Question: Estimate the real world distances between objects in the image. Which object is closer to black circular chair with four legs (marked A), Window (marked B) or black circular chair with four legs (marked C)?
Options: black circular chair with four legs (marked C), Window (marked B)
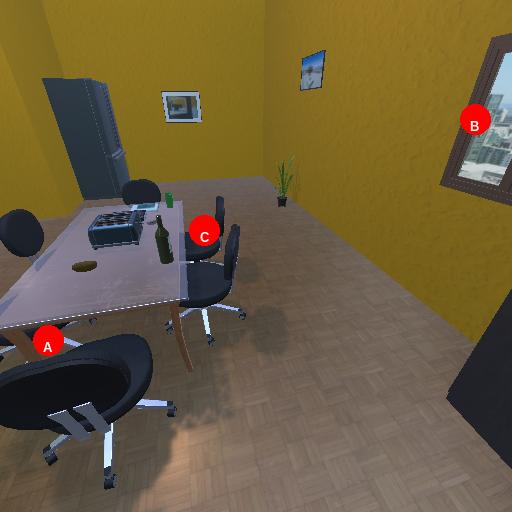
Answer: black circular chair with four legs (marked C)